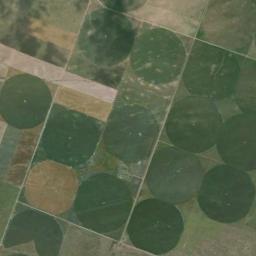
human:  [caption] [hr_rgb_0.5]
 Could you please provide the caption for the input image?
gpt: There are some green circle farmland in the green land .

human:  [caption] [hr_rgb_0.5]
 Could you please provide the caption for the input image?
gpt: Most round fields are green .

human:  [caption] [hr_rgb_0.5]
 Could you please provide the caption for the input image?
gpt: More than ten neatly arranged green and tan mixed circular farmlands with incomplete gardens .

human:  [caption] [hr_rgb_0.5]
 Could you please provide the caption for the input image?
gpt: Several green circular farmlands and a khaki circular farmlands are neatly arranged on the wasteland and some rectangular farmlands beside .

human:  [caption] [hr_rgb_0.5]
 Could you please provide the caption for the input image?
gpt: There are many circular farmlands of the same size arranged neatly .